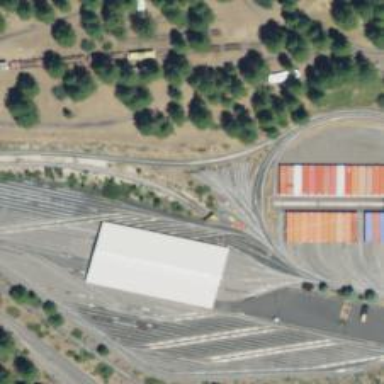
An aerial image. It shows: Miniature railway in service yard.